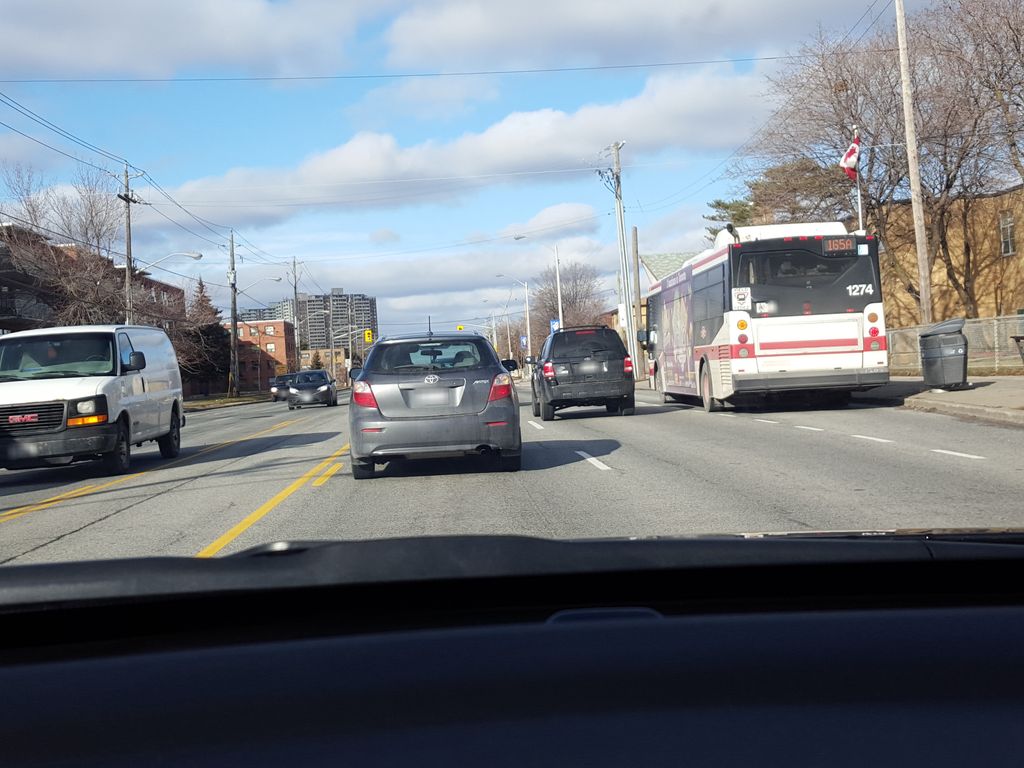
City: toronto